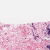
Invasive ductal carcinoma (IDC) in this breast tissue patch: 0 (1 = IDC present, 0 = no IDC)